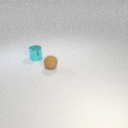
small brown rubber sphere in front of small cyan metal cylinder